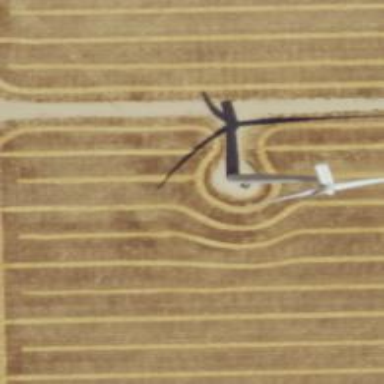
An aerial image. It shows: Wind generator powered by wind. The generator type is horizontal axis and it uses wind turbines.